Field crop: tomato
Growth stage: 1
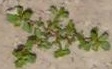
Species: portulaca